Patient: sex F, age 65
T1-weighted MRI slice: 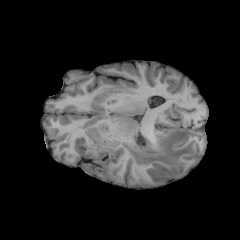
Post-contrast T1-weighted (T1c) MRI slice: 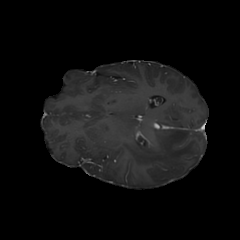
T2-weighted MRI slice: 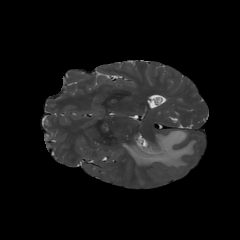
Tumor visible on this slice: yes
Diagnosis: Glioblastoma, IDH-wildtype
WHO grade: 4